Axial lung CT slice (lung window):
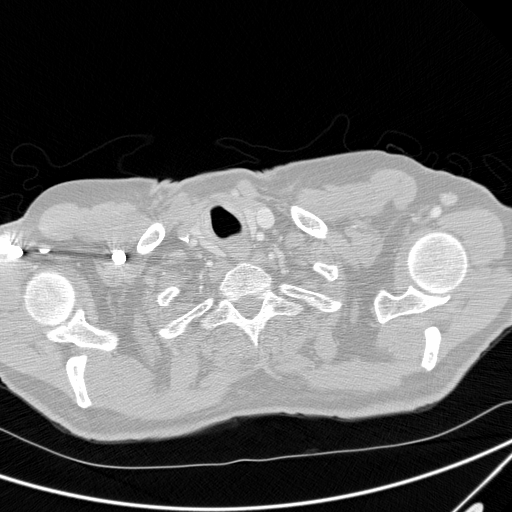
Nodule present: no